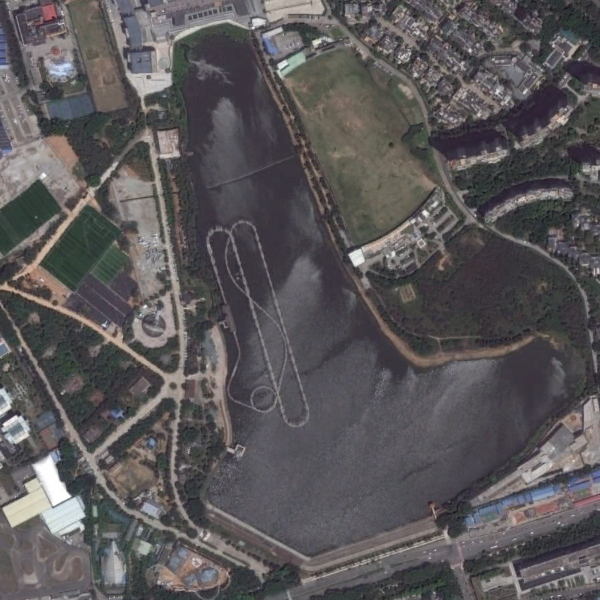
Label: Park